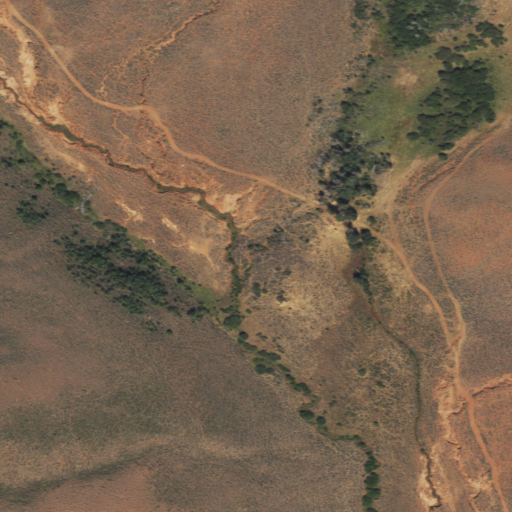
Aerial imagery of valley in Wyoming named Pine Hollow containing shrub, woody wetlands, and grassland